Interaction volume radius: 10 \u00c5
Interaction volume height: 20 \u00c5
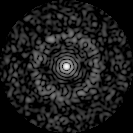
Disorder parameter: 0.8439